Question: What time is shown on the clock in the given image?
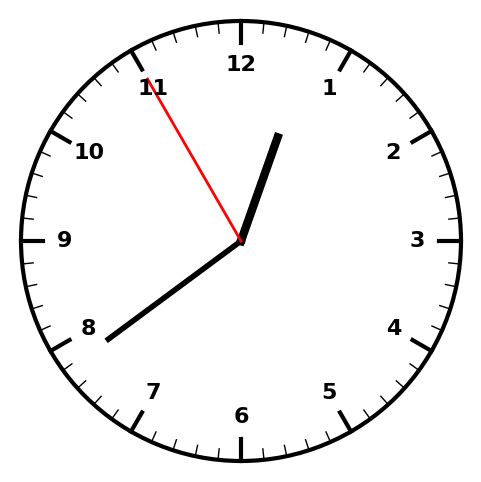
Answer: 12:38:55